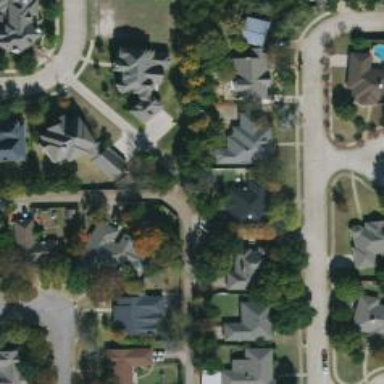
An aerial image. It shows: Alley classified as service road.